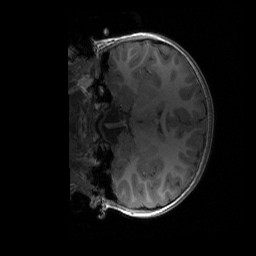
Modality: T1w
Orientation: coronal
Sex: male
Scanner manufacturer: siemens
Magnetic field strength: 3 T
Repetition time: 1.9 s
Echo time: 0.00243 s